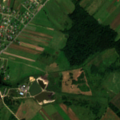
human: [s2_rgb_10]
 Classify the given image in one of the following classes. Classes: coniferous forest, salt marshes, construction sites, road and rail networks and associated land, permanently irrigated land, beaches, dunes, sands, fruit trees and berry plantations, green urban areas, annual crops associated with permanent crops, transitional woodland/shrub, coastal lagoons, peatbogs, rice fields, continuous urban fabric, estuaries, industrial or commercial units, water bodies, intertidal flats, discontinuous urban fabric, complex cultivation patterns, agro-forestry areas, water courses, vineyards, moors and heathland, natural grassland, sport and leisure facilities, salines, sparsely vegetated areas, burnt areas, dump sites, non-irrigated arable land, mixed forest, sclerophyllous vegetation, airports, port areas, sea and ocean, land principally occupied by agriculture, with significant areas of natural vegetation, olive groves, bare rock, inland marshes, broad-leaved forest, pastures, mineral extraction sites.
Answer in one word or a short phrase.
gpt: discontinuous urban fabric, non-irrigated arable land, pastures, complex cultivation patterns, land principally occupied by agriculture, with significant areas of natural vegetation, broad-leaved forest